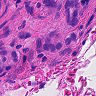
Metastatic tissue present: yes